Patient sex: F
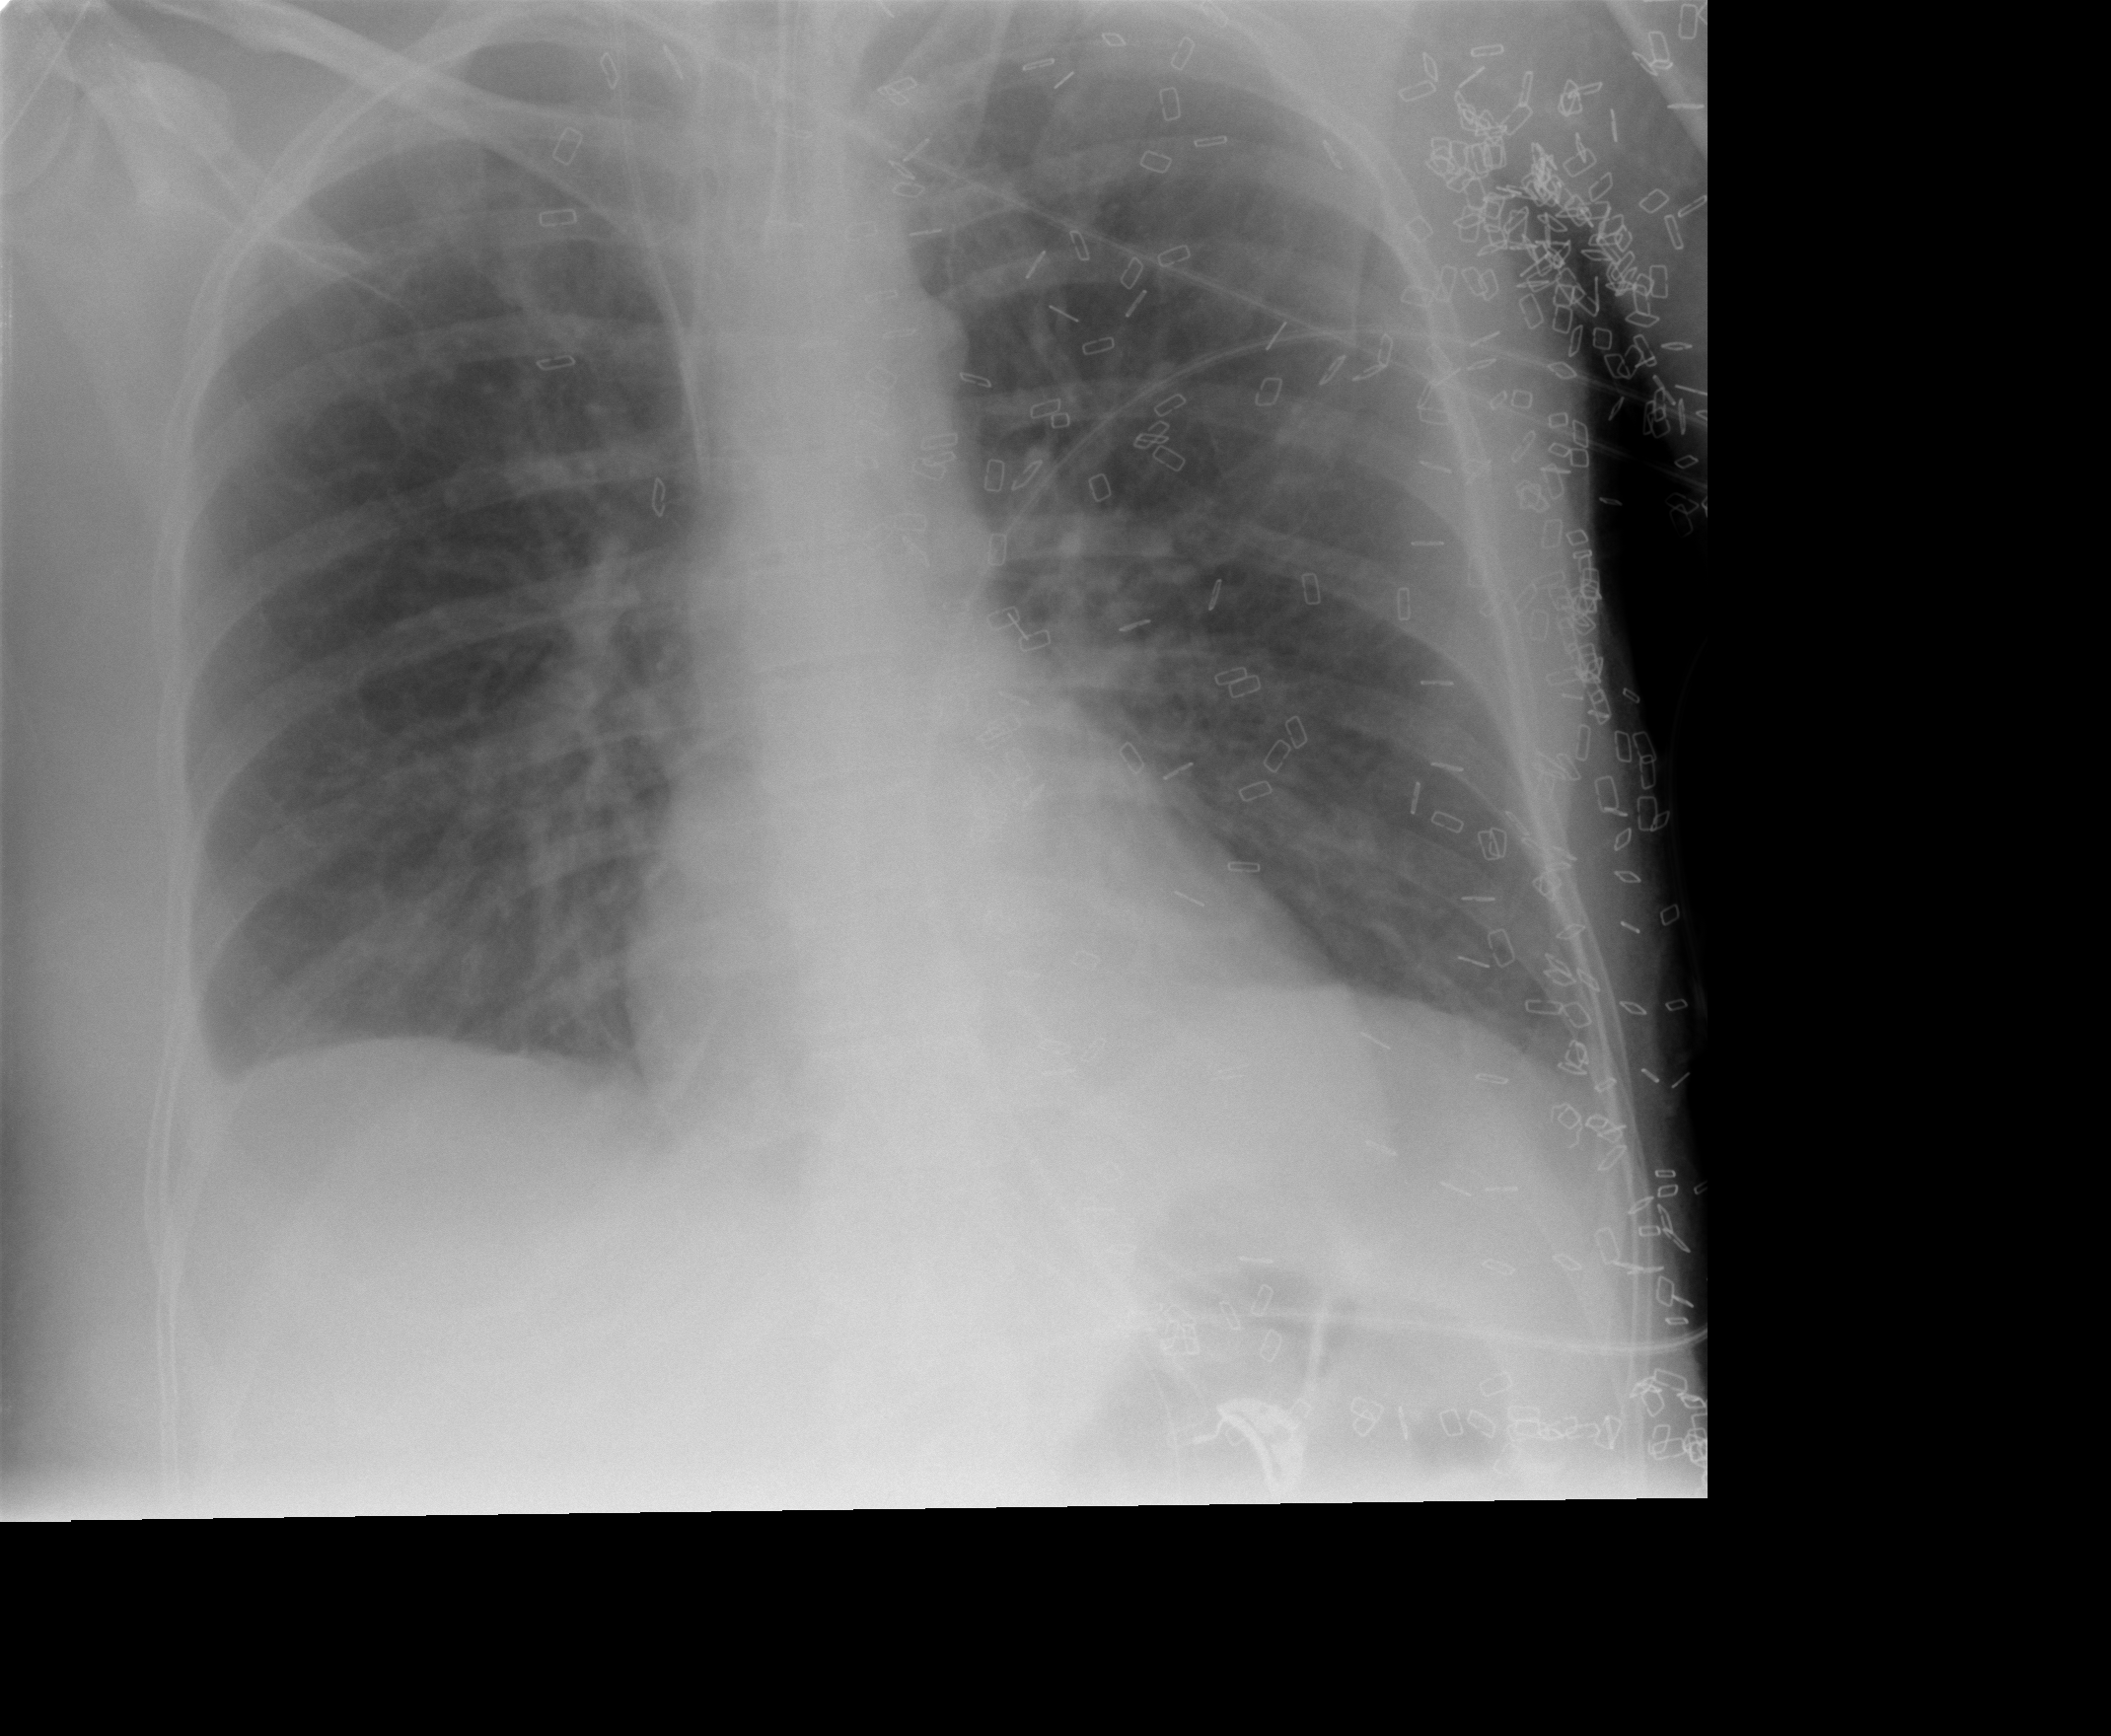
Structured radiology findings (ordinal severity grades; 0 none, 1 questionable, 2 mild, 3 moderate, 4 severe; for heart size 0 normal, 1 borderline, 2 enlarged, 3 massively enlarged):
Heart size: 1
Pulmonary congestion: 0
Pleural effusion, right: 2
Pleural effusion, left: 1
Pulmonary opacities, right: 0
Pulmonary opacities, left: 0
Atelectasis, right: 2
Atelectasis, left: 2